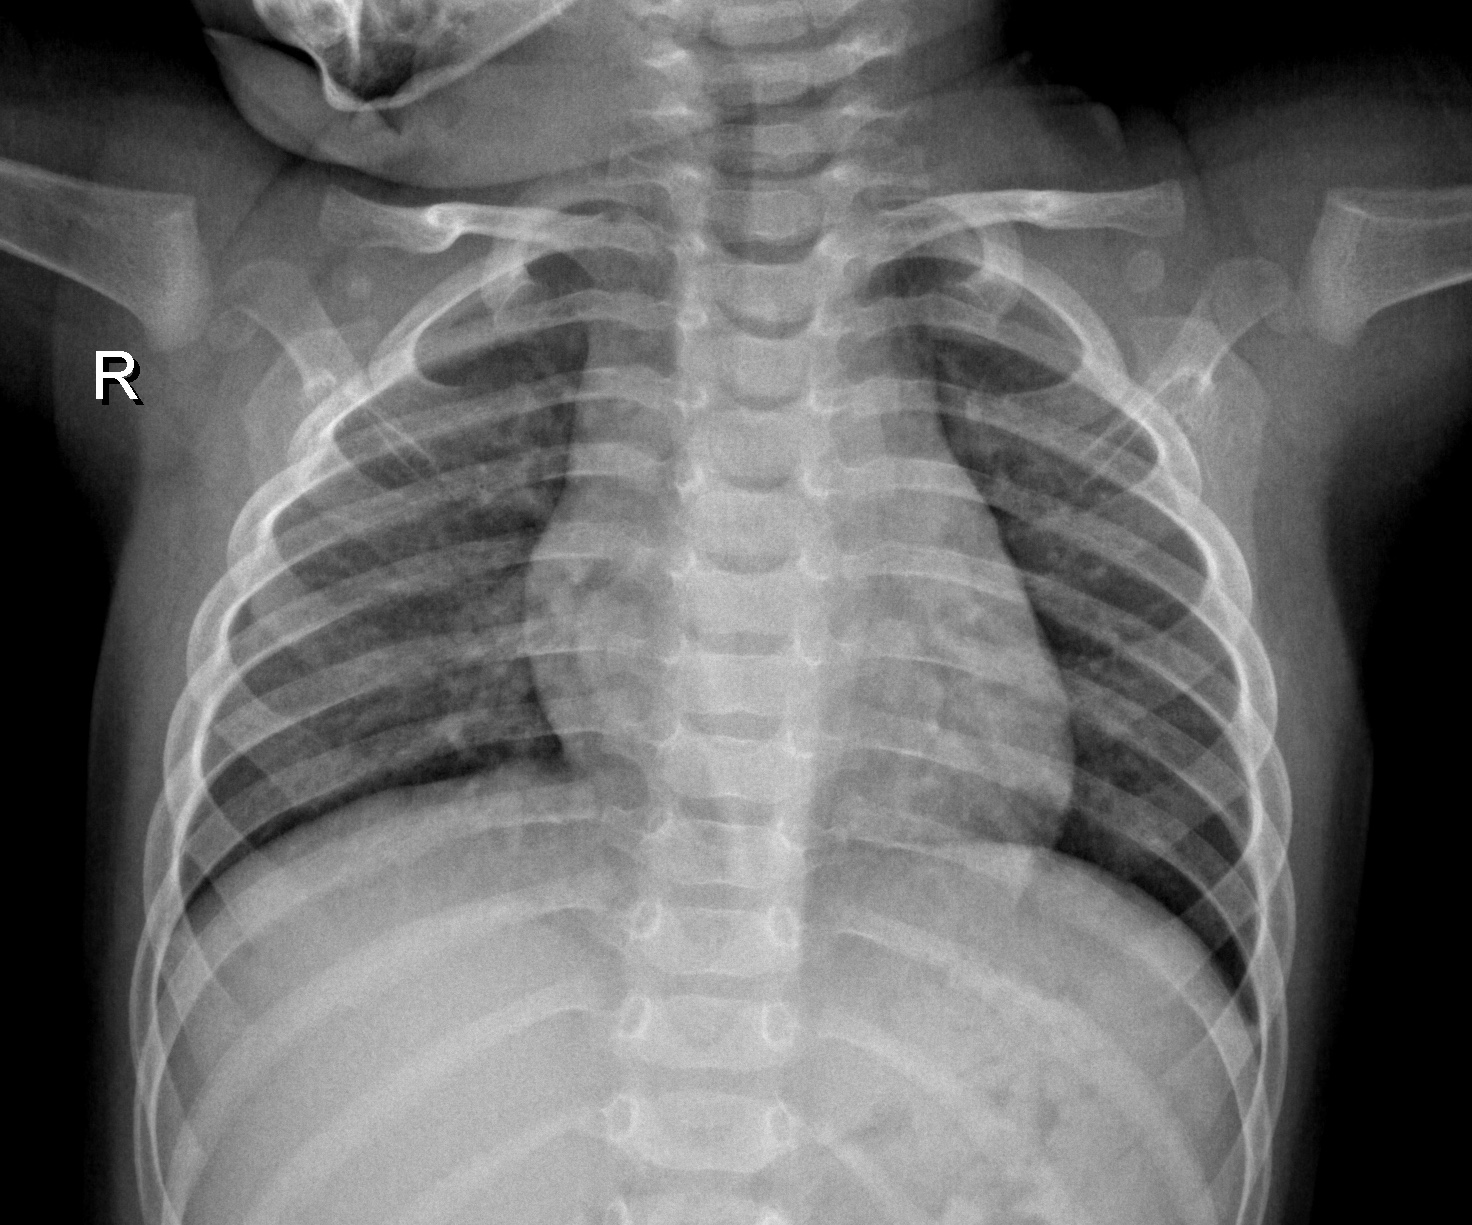
Diagnosis: NORMAL